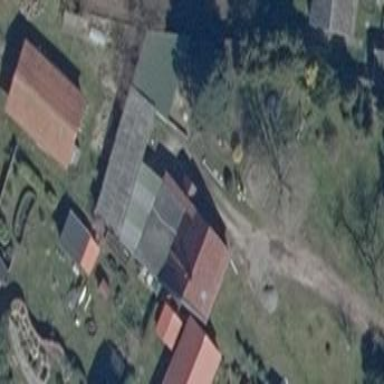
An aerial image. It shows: Simple and straightforward house.